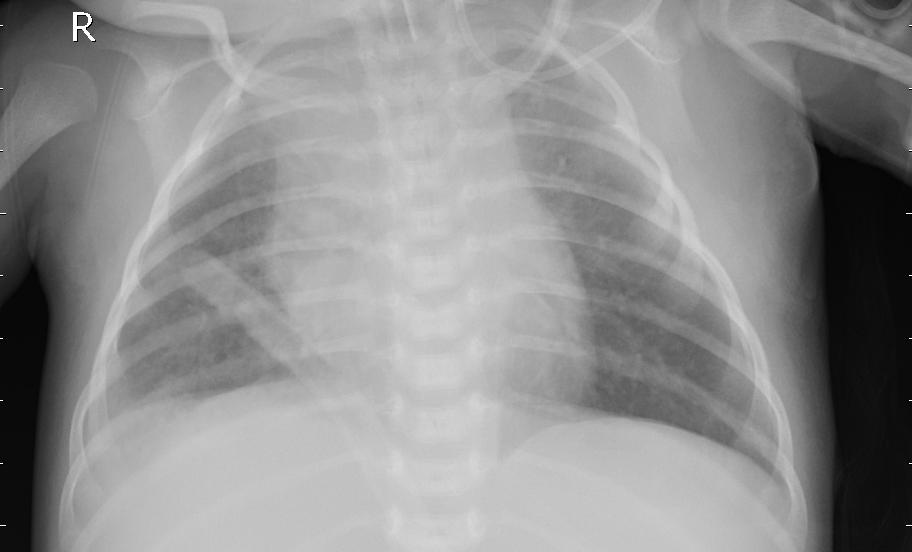
Diagnosis: PNEUMONIA